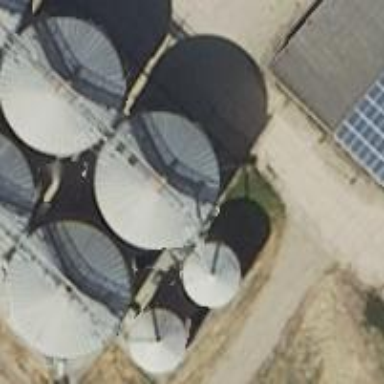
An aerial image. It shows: Storage tank with man-made structure.